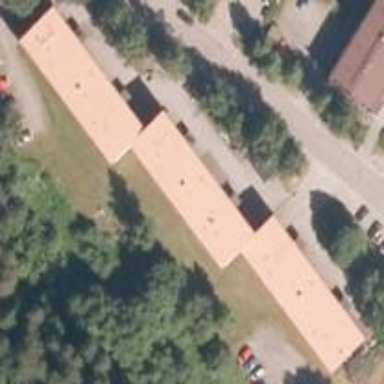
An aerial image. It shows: Terrace building.